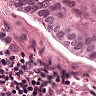
Metastatic tissue present: yes